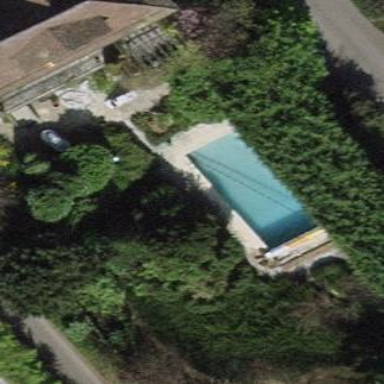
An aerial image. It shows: Swimming pool located in leisure land.